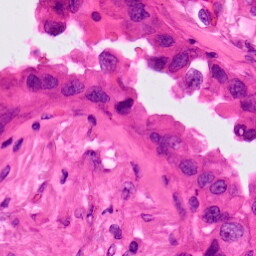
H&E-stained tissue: Lung